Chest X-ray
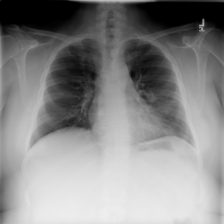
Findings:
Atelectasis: negative
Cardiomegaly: negative
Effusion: negative
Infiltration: positive
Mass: negative
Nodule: negative
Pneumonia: negative
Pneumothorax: negative
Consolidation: negative
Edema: negative
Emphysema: negative
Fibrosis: negative
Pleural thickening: negative
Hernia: negative